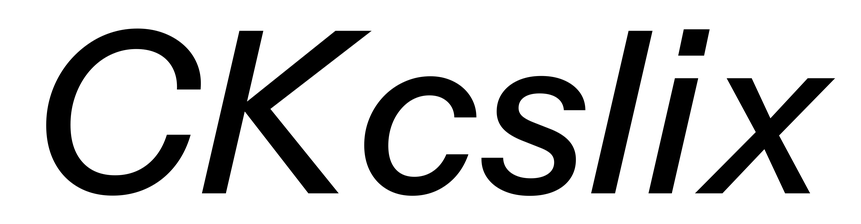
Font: InstrumentSans-Italic_Medium_Italic